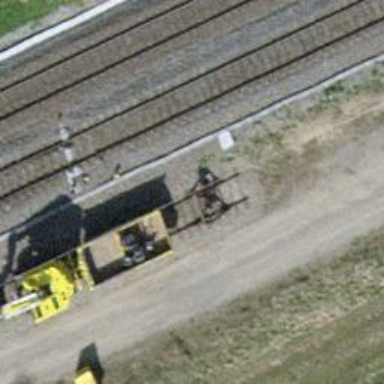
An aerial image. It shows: Railway buffer stop.